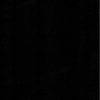
Label: dusty